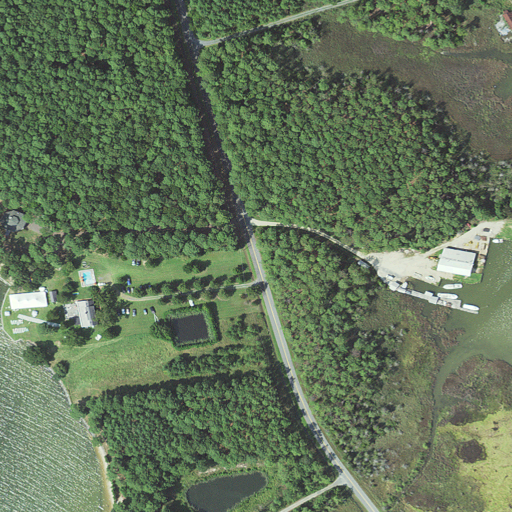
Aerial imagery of cape in Maryland named Casson Neck containing evergreen forest, woody wetlands, open development, low intensity development, shrub, open water, herbaceous wetlands, barren land, and medium intensity development